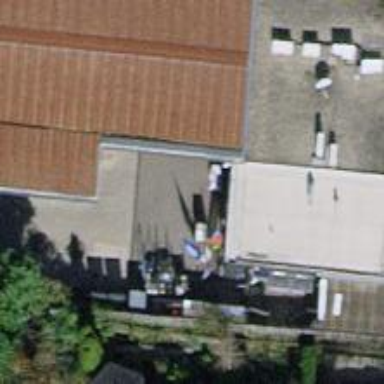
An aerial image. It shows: Retail building with flat roof.